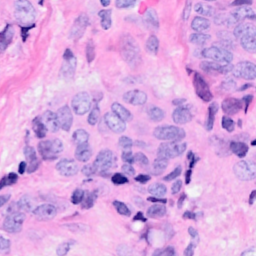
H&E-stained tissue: Breast